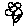
Label: flower